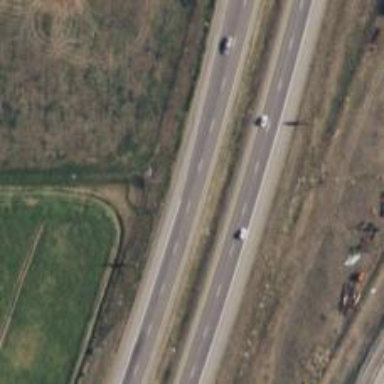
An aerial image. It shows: Motorway.